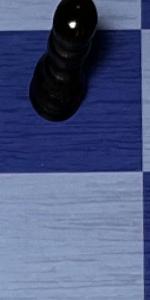
Label: Empty